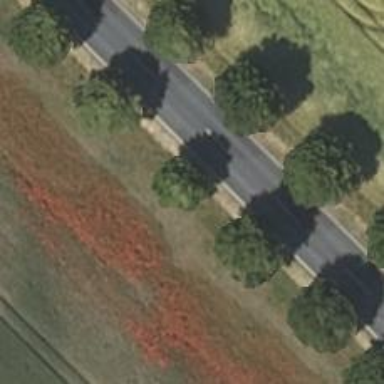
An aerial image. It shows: Row of deciduous broadleaved trees.